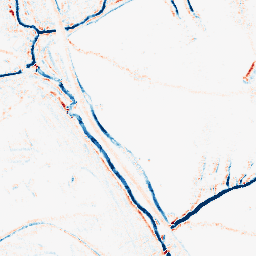
Category: morphological
Decomposition family: morphological_rect
Decomposition parameters: operation: average
width: 5
height: 5
Upsampling method: quartic
Upsampling parameters: scale: 8
Upsampling scale: 8